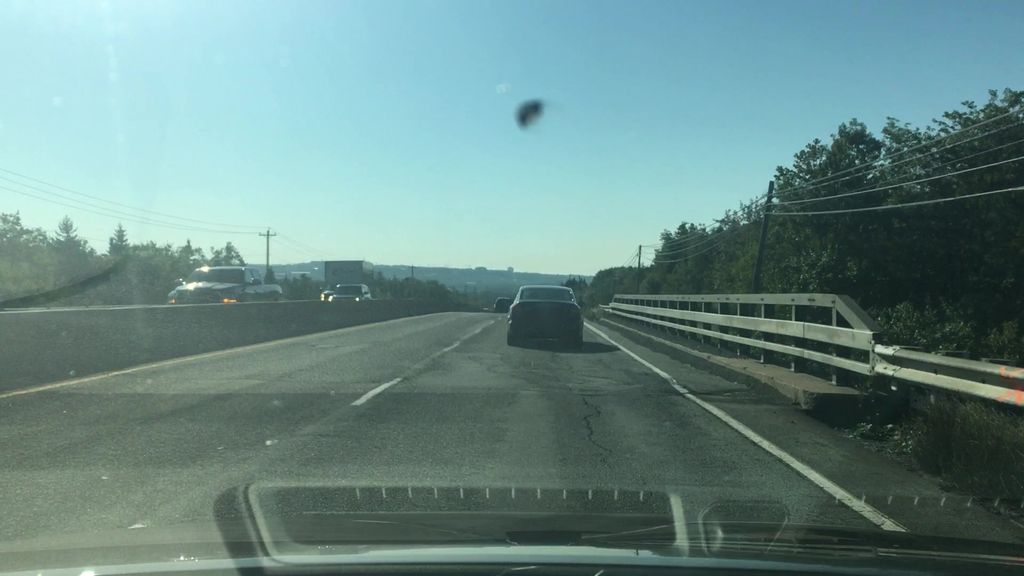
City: halifax